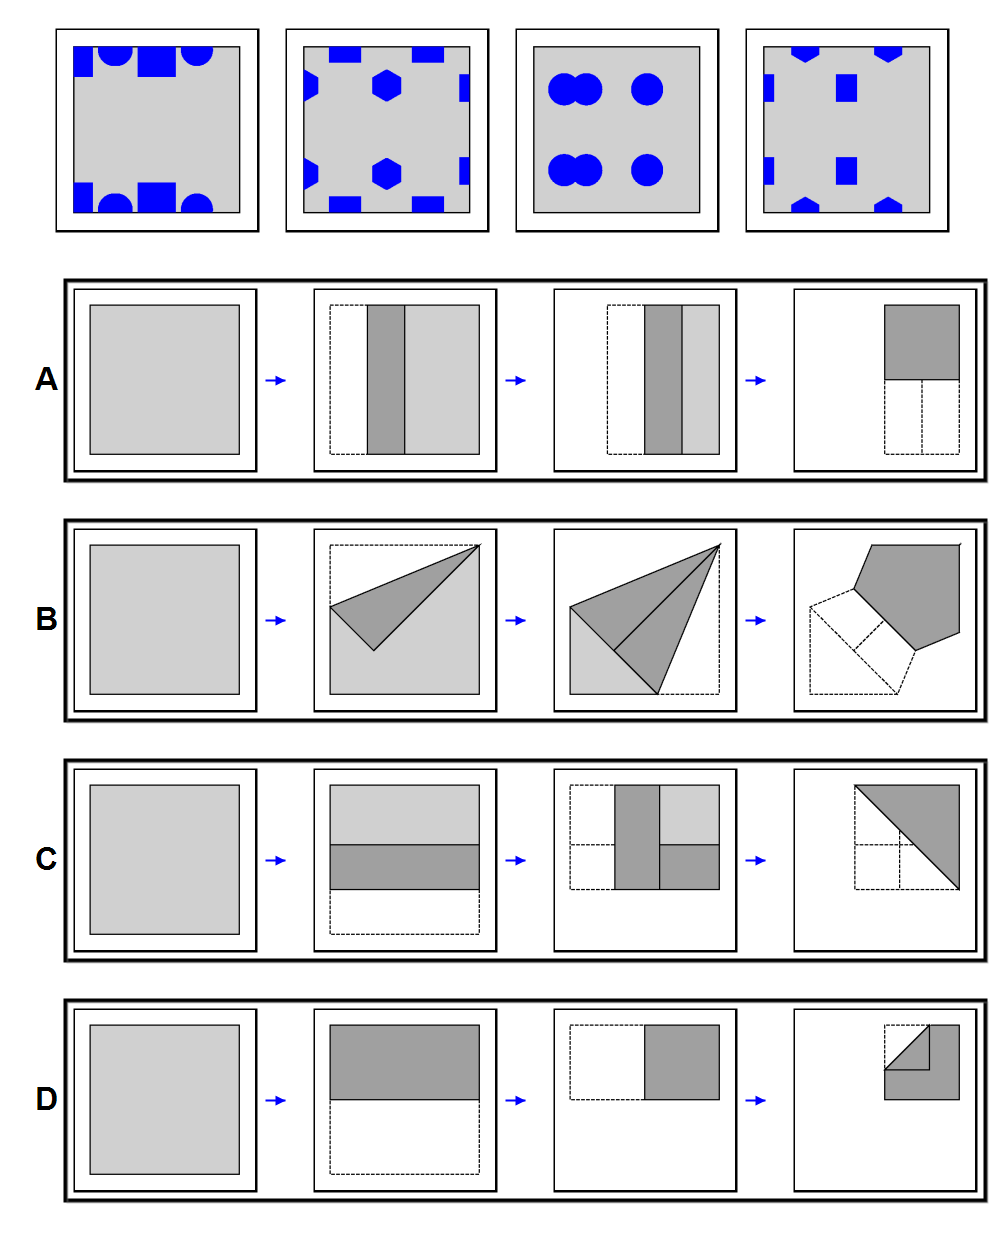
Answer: A